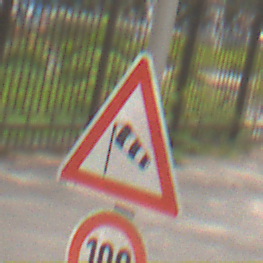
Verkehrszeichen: SeitenwindVonLinks
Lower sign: Geschwindigkeit100
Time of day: MorningAfternoon
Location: Outdoor (Urban)
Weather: Overcast
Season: NotSpecified
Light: Natural